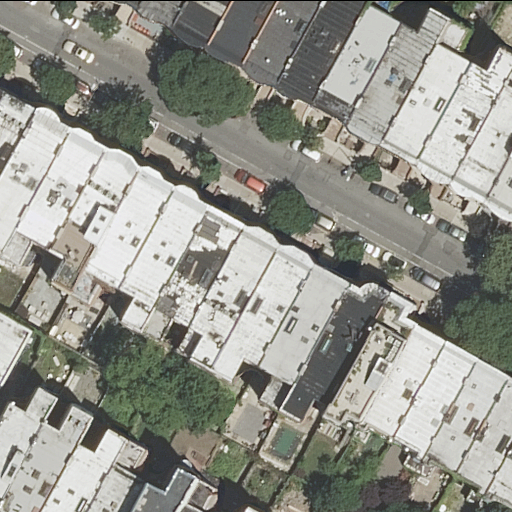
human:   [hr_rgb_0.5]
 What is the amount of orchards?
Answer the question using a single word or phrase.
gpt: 0

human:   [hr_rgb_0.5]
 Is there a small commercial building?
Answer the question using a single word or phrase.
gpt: no

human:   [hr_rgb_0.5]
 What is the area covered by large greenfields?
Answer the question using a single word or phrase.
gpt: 0m2

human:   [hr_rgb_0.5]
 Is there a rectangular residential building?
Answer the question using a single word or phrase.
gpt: yes

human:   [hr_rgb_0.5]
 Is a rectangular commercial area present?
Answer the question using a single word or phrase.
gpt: no

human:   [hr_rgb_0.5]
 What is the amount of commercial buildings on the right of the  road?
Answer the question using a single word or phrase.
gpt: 0

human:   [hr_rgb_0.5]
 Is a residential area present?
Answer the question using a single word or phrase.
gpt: no

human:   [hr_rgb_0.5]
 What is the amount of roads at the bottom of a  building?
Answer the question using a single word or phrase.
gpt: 1

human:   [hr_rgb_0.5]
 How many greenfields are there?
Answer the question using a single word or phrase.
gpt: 0

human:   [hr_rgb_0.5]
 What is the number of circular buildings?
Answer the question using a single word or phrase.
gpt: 0

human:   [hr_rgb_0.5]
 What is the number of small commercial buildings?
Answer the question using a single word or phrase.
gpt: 0

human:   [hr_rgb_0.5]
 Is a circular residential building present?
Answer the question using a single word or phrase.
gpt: no

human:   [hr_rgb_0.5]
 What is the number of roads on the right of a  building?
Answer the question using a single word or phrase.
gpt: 0

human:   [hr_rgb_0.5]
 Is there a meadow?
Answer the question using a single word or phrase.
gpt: no

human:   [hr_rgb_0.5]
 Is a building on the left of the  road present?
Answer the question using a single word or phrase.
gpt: yes

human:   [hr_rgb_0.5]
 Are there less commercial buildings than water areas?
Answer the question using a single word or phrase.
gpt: no

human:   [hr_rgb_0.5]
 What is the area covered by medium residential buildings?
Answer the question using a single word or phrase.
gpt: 4952m2

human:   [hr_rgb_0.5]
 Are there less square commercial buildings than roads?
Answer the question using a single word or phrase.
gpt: yes

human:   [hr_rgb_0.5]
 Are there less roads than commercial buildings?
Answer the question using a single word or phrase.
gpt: no

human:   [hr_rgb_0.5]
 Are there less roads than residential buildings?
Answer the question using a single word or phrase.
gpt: yes

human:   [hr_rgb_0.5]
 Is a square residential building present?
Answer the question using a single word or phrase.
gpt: no

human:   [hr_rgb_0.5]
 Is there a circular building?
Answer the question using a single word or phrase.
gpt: no

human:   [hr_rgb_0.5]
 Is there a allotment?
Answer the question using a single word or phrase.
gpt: no

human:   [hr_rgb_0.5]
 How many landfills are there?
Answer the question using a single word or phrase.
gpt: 0

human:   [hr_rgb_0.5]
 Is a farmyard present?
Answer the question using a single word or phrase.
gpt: no

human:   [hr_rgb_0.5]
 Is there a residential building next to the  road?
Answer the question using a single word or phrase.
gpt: yes

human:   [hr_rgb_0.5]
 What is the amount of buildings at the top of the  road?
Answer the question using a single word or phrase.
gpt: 10

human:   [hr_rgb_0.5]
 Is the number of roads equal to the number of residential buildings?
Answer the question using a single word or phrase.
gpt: no

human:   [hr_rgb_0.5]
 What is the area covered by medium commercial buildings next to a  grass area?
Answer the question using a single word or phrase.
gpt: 0m2

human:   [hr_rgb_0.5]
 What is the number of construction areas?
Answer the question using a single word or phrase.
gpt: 0

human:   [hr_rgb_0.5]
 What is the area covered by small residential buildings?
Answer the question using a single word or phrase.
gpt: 453m2

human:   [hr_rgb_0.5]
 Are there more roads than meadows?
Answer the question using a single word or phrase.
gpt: yes

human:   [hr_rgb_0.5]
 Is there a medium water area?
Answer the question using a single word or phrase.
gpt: no

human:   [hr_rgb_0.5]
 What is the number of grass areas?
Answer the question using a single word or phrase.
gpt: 0

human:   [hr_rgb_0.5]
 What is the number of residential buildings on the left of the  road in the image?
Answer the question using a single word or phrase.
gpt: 18

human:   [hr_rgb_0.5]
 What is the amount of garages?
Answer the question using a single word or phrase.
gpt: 0